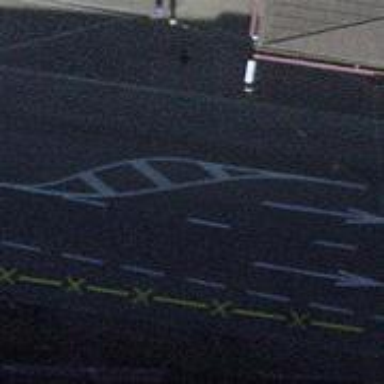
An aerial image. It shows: Secondary road with asphalt surface. It has sidewalks on both sides and designated cycle lane.